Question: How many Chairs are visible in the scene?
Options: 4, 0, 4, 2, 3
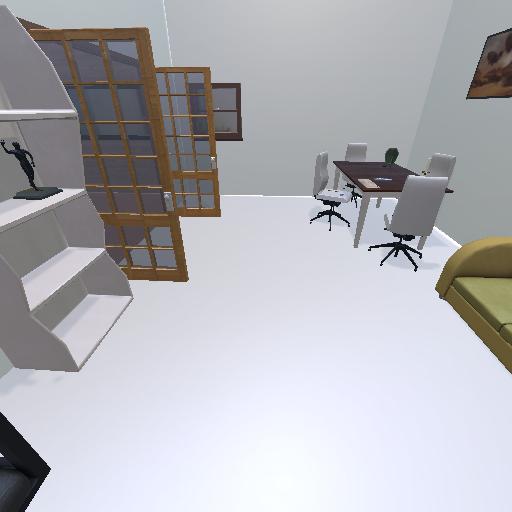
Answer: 4